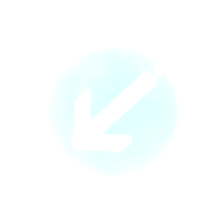
Verkehrszeichen: VorgeschriebeneVorbeifahrtLinks
Umgebung: Outdoor, Nature
Tageszeit: MorningAfternoon
Wetter: PartlyCloudy
Licht: Natural
Jahreszeit: NotSpecified
Kontrast: HighContrast